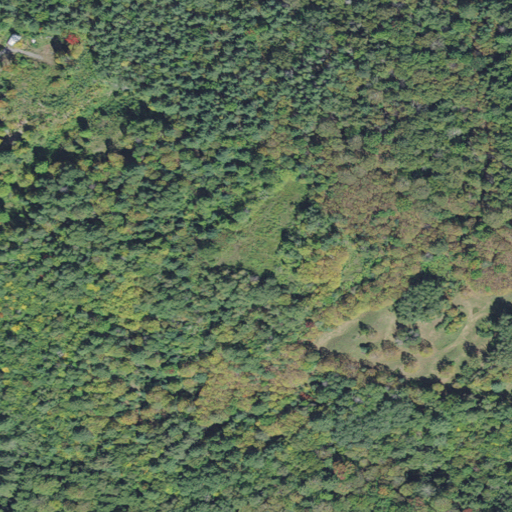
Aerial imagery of mountain in Vermont named Whitney Hill containing deciduous forest, mixed forest, evergreen forest, and shrub